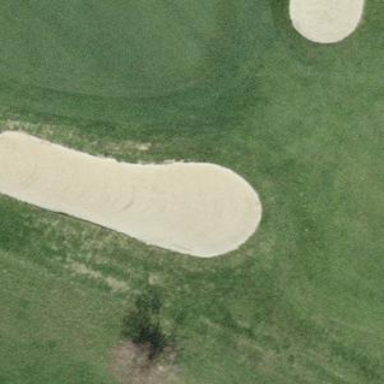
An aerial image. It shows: Golf bunker filled with natural sand.